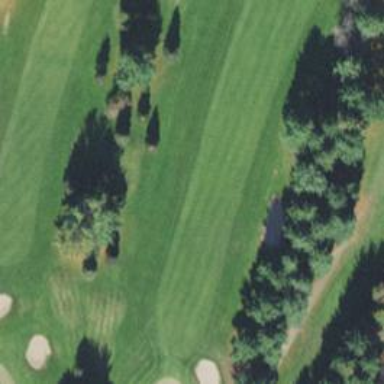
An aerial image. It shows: Golf hole.